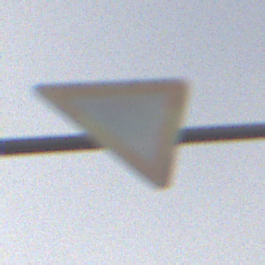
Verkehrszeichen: VorfahrtGewaehren
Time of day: MorningAfternoon
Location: Outdoor (Nature)
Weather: PartlyCloudy
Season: NotSpecified
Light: Natural